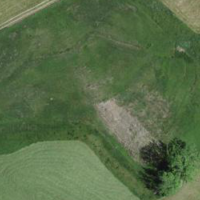
EUNIS habitat code: 24
Species observed at this site:
Holcus lanatus